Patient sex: F
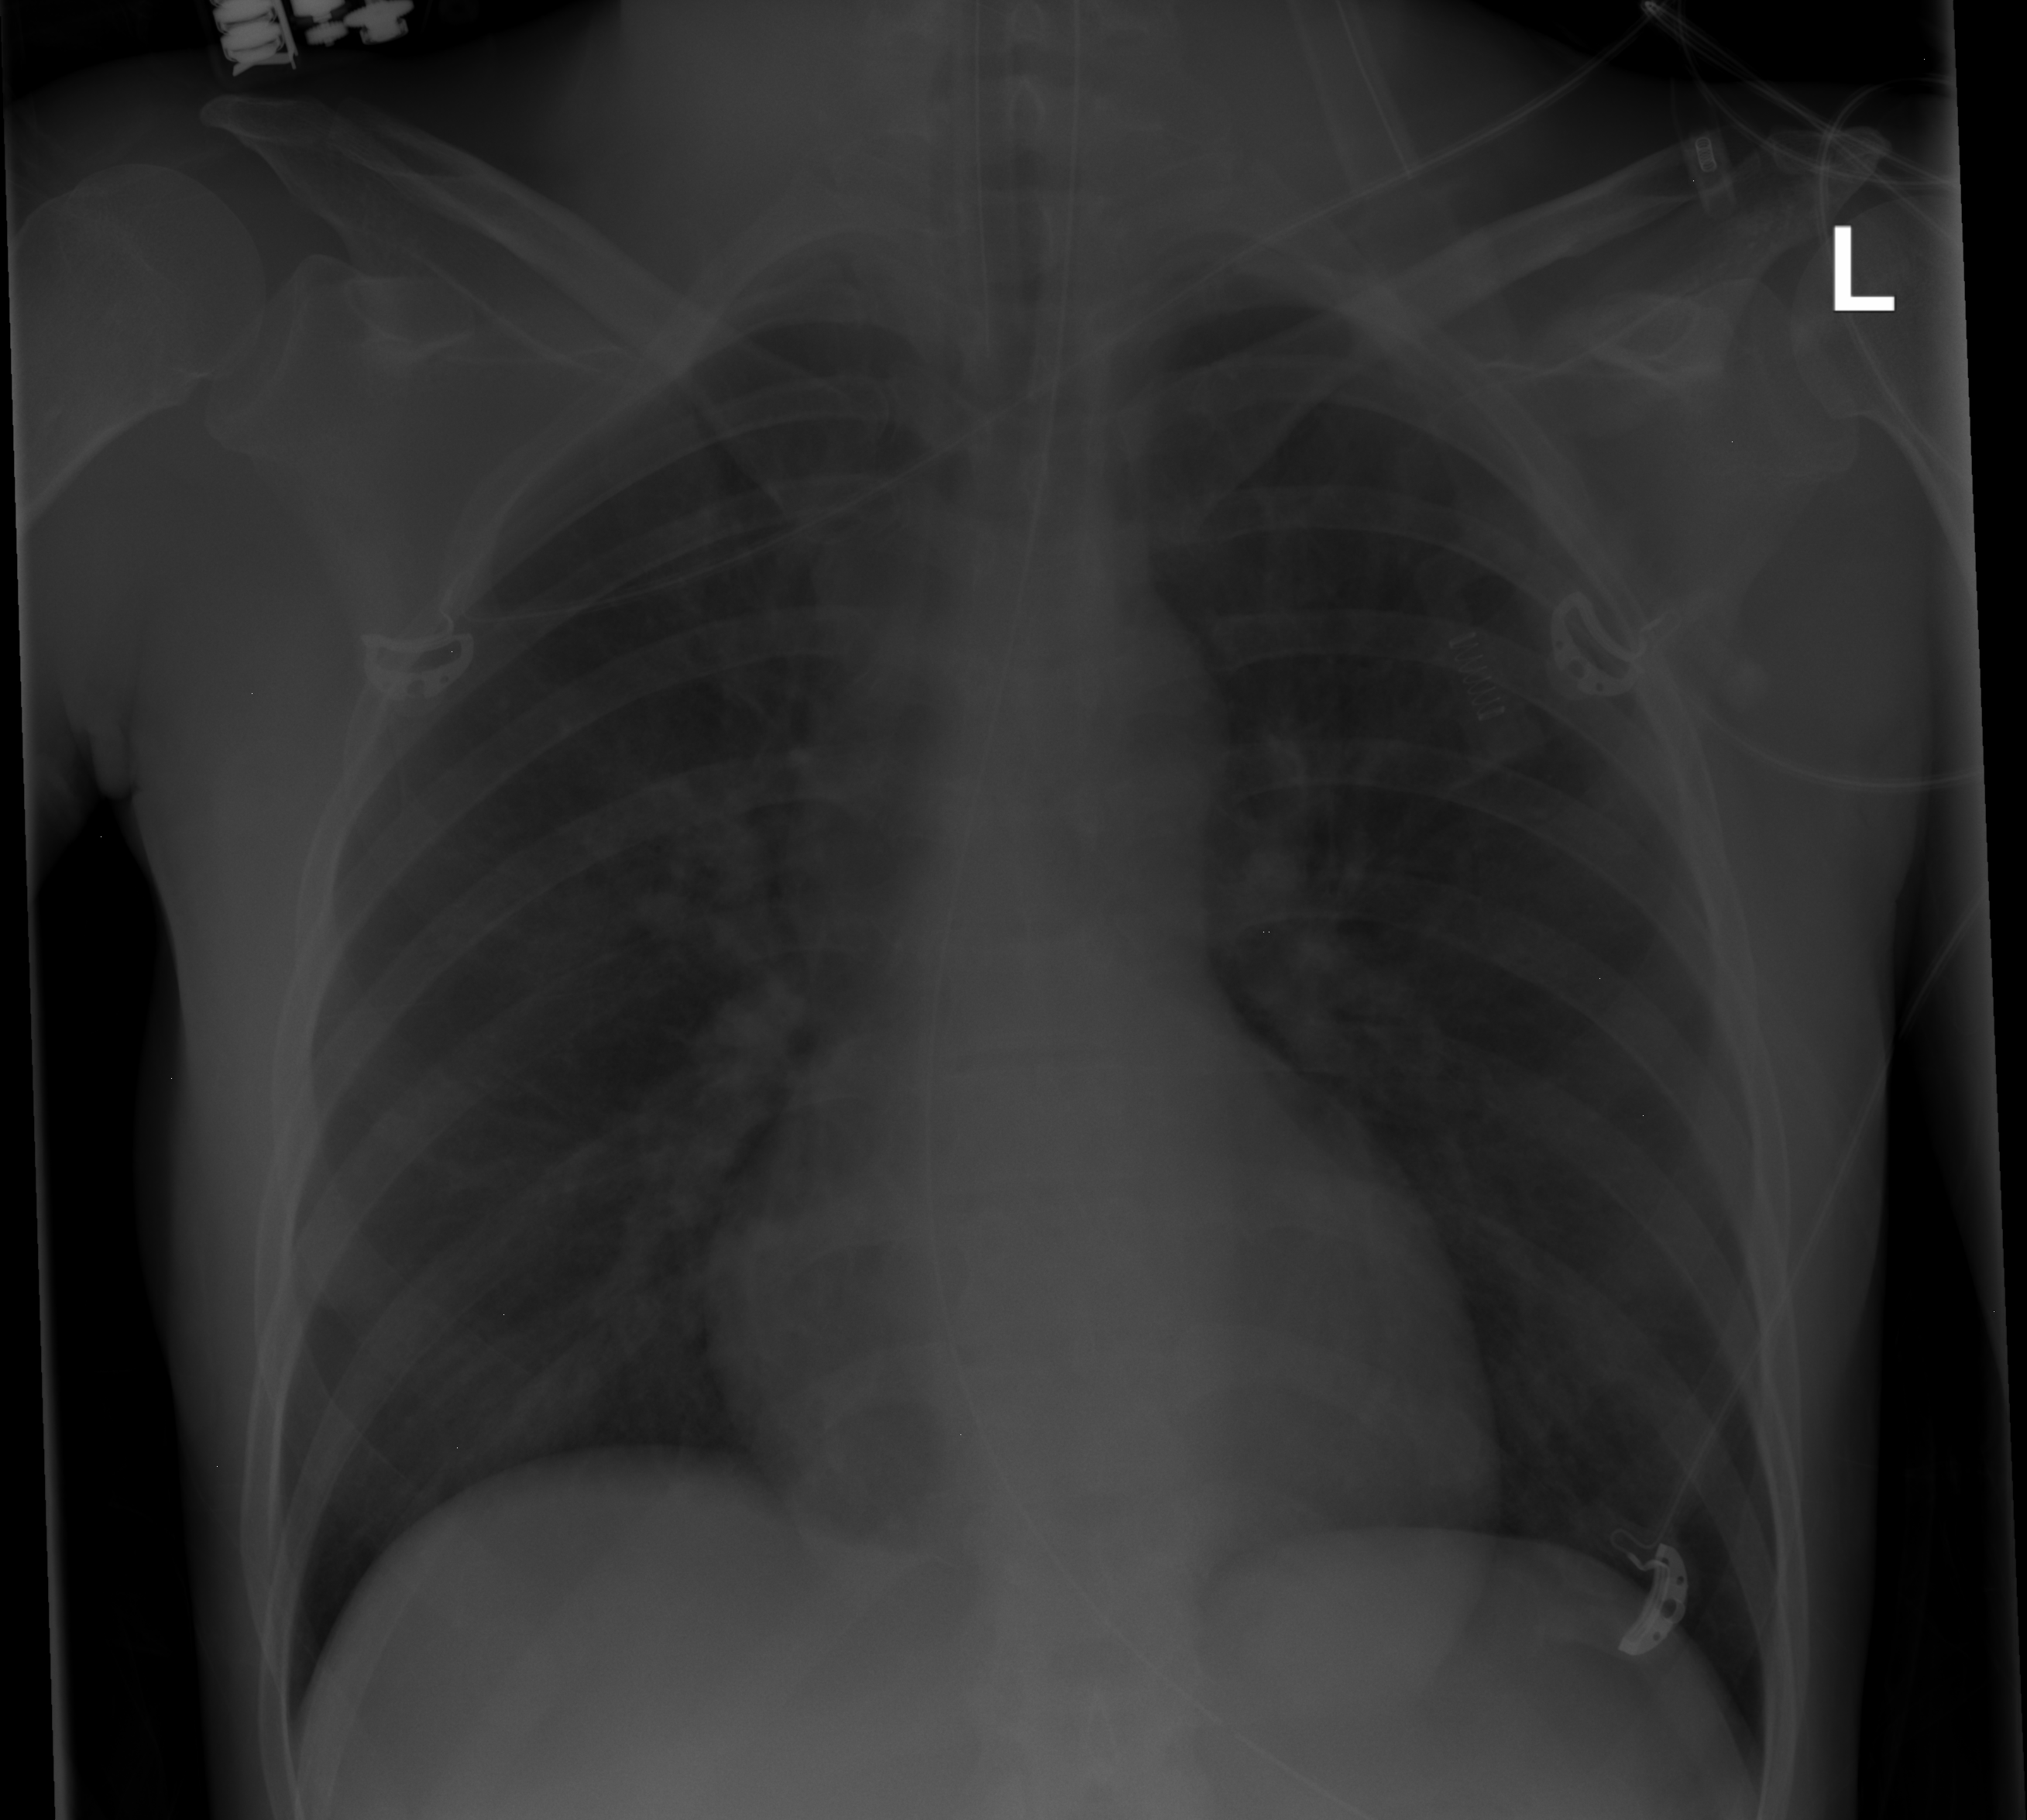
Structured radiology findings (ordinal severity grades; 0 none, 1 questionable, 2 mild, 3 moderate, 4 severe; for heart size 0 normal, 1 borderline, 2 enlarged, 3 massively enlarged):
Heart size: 0
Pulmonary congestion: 0
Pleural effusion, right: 0
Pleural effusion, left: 0
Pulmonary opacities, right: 1
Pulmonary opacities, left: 0
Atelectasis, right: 0
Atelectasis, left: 0